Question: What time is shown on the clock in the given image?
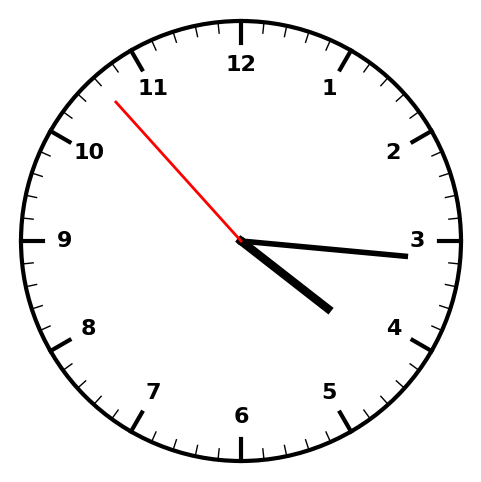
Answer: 04:15:53